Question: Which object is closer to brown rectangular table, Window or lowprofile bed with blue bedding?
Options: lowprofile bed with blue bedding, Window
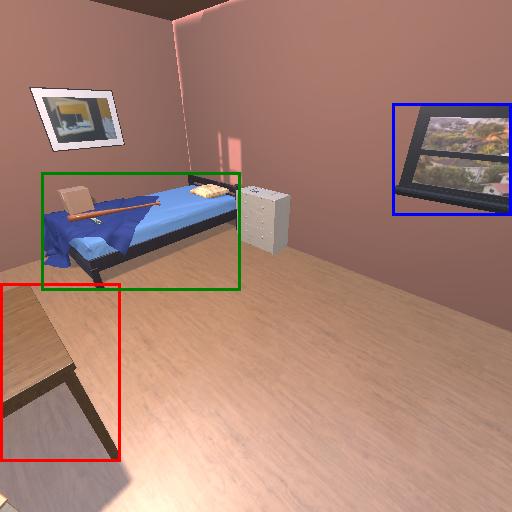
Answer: lowprofile bed with blue bedding